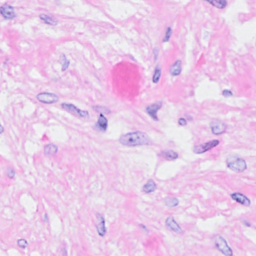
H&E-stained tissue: Breast